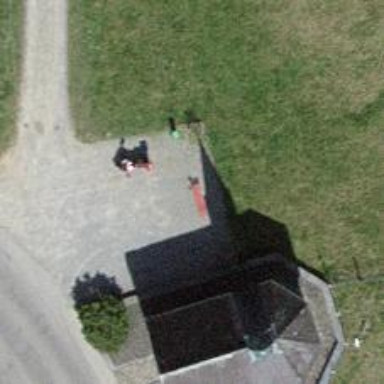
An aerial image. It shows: Bench.